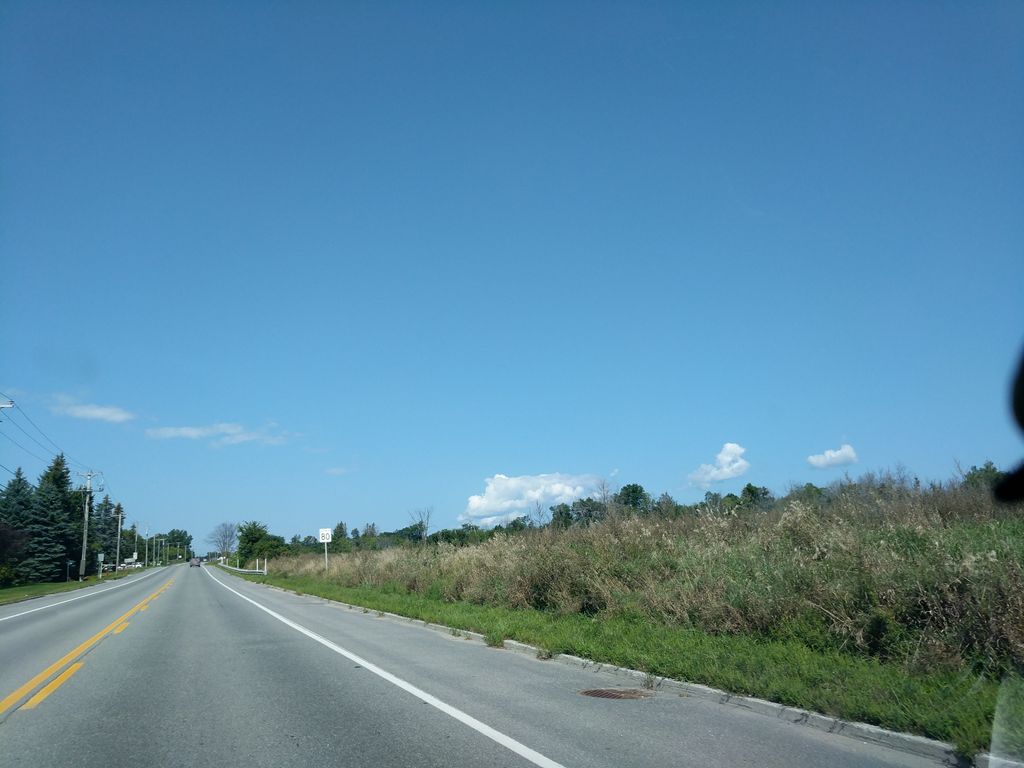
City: ottawa-gatineau